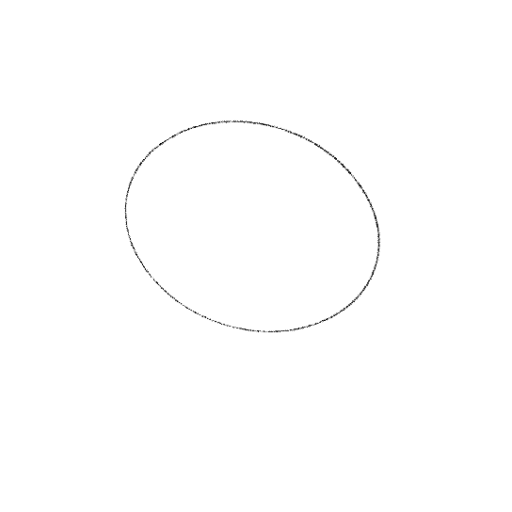
Crossing number: 0